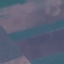
Label: AnnualCrop